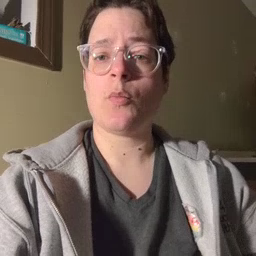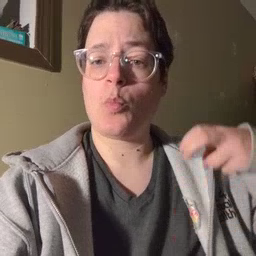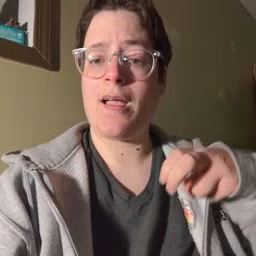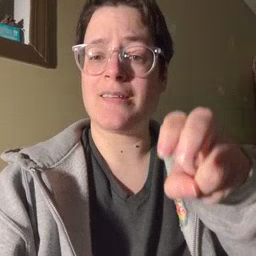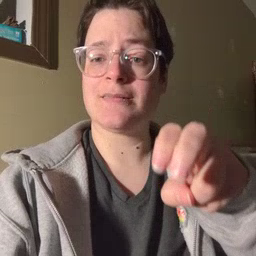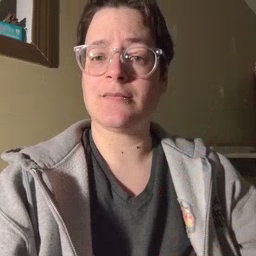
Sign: ride